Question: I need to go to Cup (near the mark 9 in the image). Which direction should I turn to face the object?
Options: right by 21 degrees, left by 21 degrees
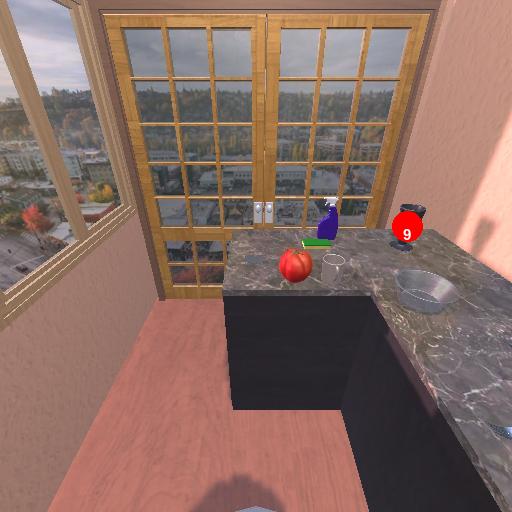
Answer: right by 21 degrees